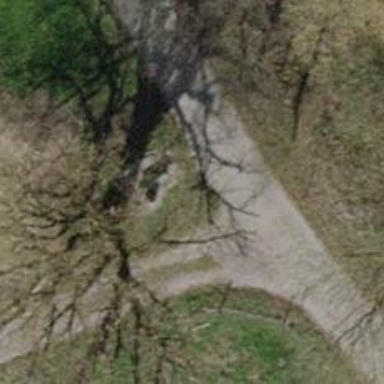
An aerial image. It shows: Bench.